Interaction volume radius: 5 \u00c5
Interaction volume height: 10 \u00c5
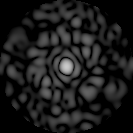
Disorder parameter: 0.8694